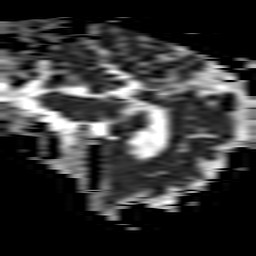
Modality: ADC
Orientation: sagittal
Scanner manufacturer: philips
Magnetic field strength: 3 T
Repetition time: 3.344 s
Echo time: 0.076 s